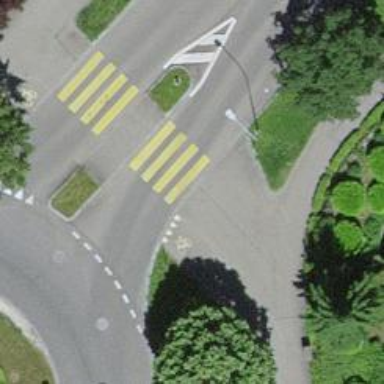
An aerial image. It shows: Asphalt sidewalk along the footway.